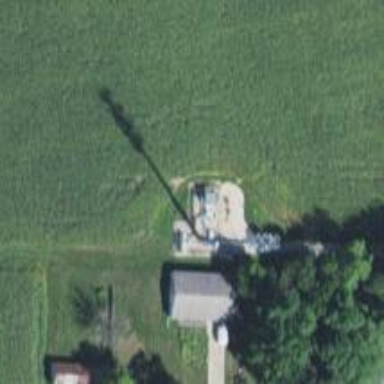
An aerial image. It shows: Man-made mast used for communication purposes.